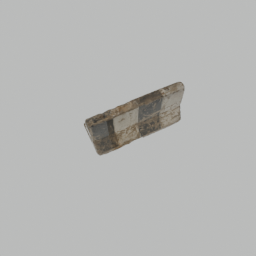
Label: architecture